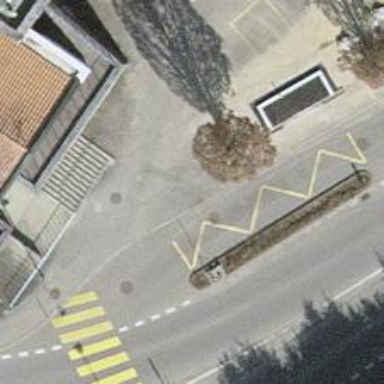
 serving as platform for public transportation."